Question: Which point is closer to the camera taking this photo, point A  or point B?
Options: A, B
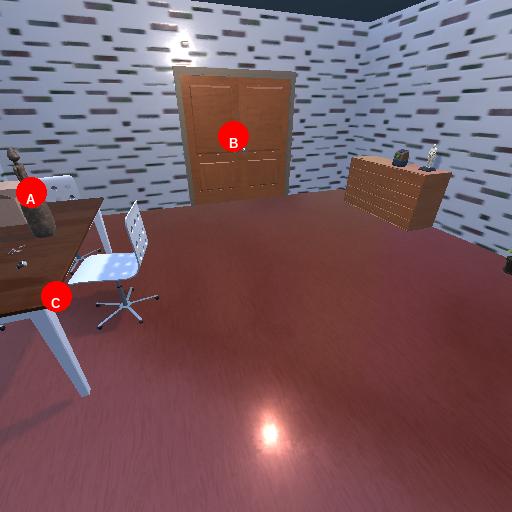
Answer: A